Interaction volume radius: 5 \u00c5
Interaction volume height: 30 \u00c5
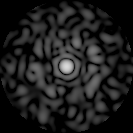
Disorder parameter: 0.8197